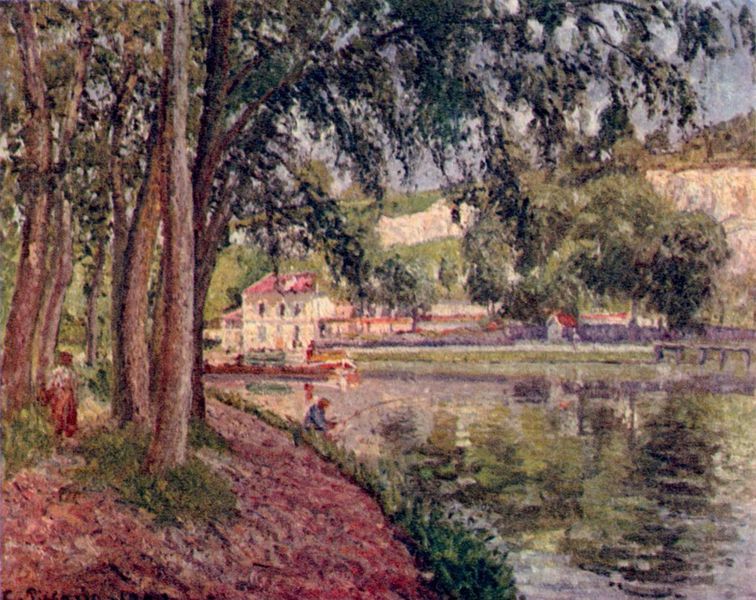
Titel: Treidelweg
Künstler: Camille Pissarro
Standort: Paris
Institution: Musée d'Orsay
Schlagwörter: baum, berg, blau, blätter, felsen, gemälde, himmel, laub, mann, meer, schatten, wasser, baumstämme, bäume, fluss, grün, impressionismus, kirchner, landschaft, ocker, see, sitzen, stadt, ufer, äste, braun, fenster, frankreich, frau, hut, licht, männer, dach, gebäude, gras, haus, rot, schloss, weg, rock, signatur, spiegel, bach, erde, häuser, hügel, pappeln, spiegelung, weide, brücke, gewässer, pfad, sonne, wasserspiegelung, figur, schnur, rosa, tal, wald, anhöhe, boot, boote, kahn, ruhig, schiff, sommer, wellen, ruhe, fassade, spiegelbild, fischer, farben, gebirge, hang, mauer, allee, lila, violett, herbst, idylle, bank, figuren, hafen, steg, stämme, duktus, monet, widerschein, stimmung, reflexion, stadtansicht, hängen, gestade, tupfen, angel, tanne, sonnig, villa, baumgruppe, anwesen, laubbäume, seurat, wasserschloss, waldweg, angler, angeln, weinberg, flussufer, erholung, pissarro, steinbruch, wiß, angeler, spaziergängerin, bamberg, schute, strandpromenade, angelangelrute, gestad, regnitz, seeweg, impressionismuns, #ufer